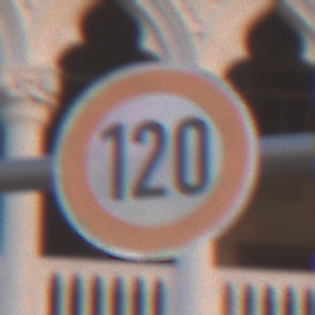
Verkehrszeichen: Geschwindigkeit120
Umgebung: Outdoor, Urban
Tageszeit: SunriseSunset
Wetter: Clear
Licht: Natural
Jahreszeit: NotSpecified
Kontrast: MediumContrast